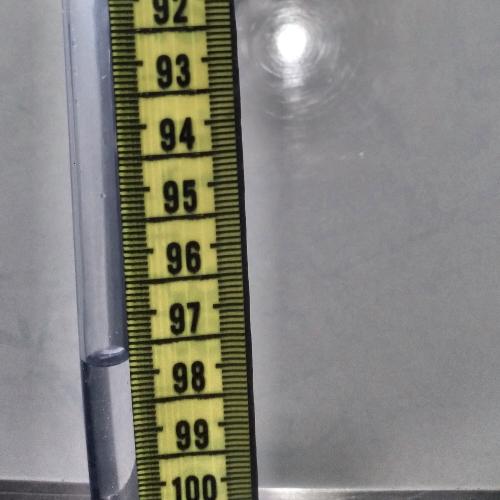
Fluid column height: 97.8 cm